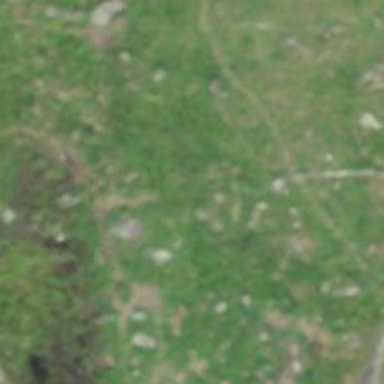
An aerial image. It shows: Path with grass surface that is impassable.